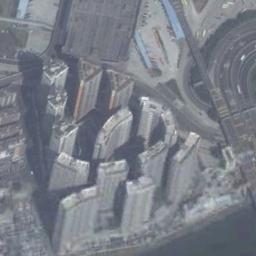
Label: commercial_area